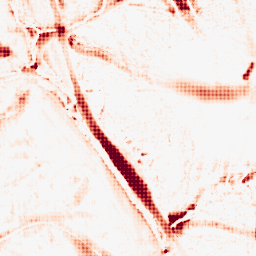
Category: morphological
Decomposition family: morphological_ellipse
Decomposition parameters: operation: opening
width: 30
height: 30
Upsampling method: sinc_hamming
Upsampling parameters: scale: 8
kernel_size: 8
Upsampling scale: 8